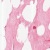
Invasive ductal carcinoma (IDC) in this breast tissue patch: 0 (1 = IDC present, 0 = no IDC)